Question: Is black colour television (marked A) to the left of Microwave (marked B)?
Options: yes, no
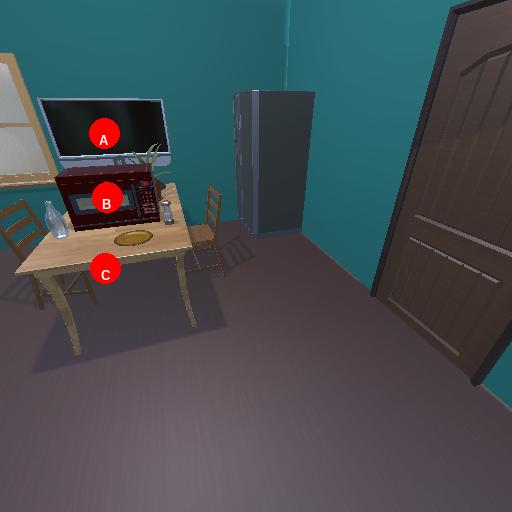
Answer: yes